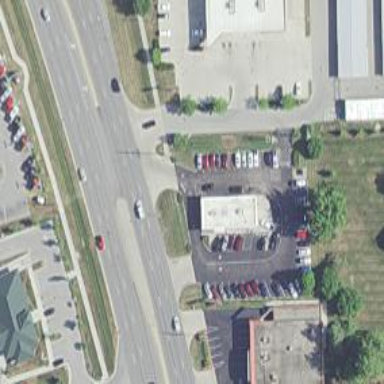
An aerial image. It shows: Car rental facility.